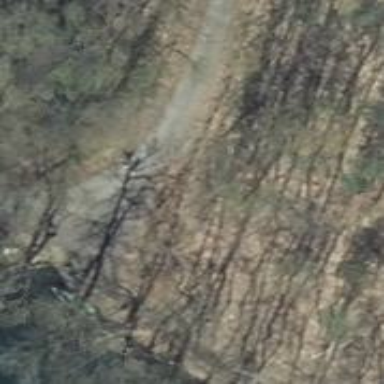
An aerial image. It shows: Service road with concrete surface. The tracktype is grade1.